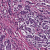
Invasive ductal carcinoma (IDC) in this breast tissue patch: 1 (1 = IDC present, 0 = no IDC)